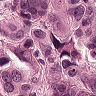
Metastatic tissue present: yes